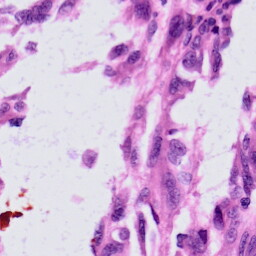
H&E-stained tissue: Skin